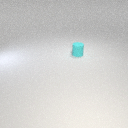
small cyan rubber cylinder